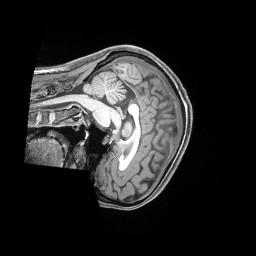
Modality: T1w
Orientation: sagittal
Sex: female
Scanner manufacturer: siemens
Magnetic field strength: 3 T
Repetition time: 2.4 s
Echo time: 0.00222 s